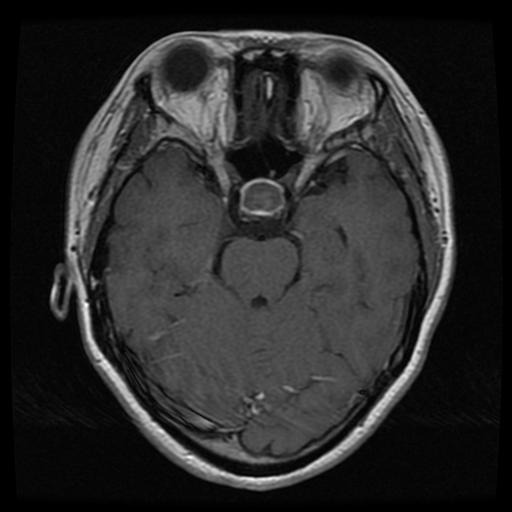
Label: pituitary